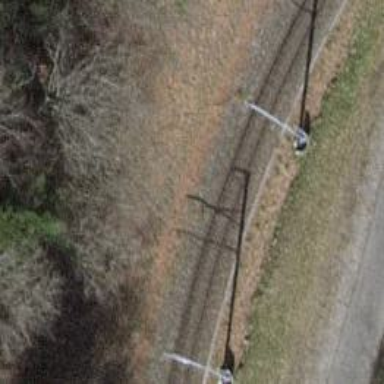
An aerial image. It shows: Narrow-gauge railway with 1 track. The tracks are electrified with contact line.